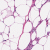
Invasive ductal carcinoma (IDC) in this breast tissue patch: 0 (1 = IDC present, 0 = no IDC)